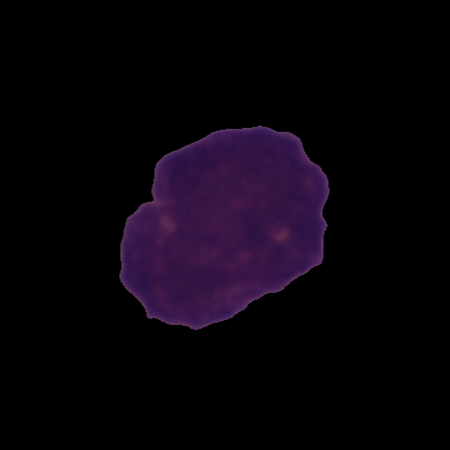
Label: cancer